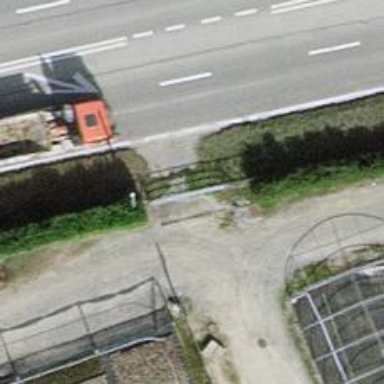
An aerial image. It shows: Gate.